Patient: sex F, age 67
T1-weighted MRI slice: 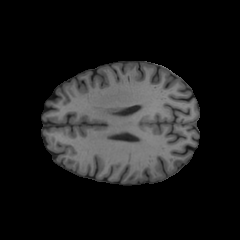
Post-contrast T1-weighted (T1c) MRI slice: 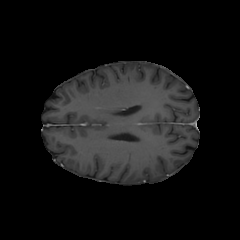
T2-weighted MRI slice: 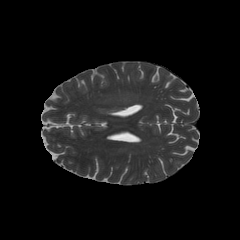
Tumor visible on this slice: no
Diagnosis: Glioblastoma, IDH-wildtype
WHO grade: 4